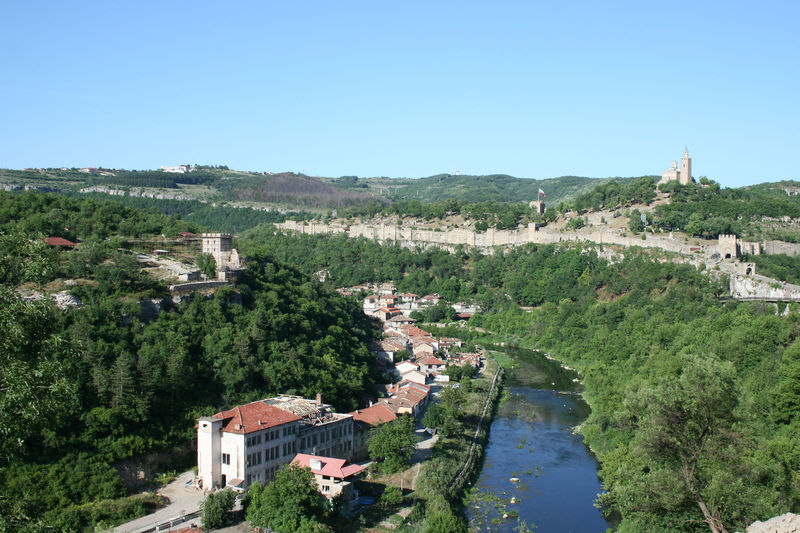
Titel: Festung von Veliko Tarnovo; Zarewez
Standort: Veliko Tarnovo (EU - Bulgarien)
Institution: Veliko Tarnovo, Bulgarien
Schlagwörter: blau, himmel, bäume, fluss, grün, landschaft, ufer, strasse, gebäude, steine, häuser, hügel, kirche, tal, wald, fahne, gebirge, mauer, tor, foto, fotografie, burg, türme, draufsicht, lanschaft, höhenzug